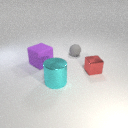
large cyan metal cylinder in front of small red metal cube